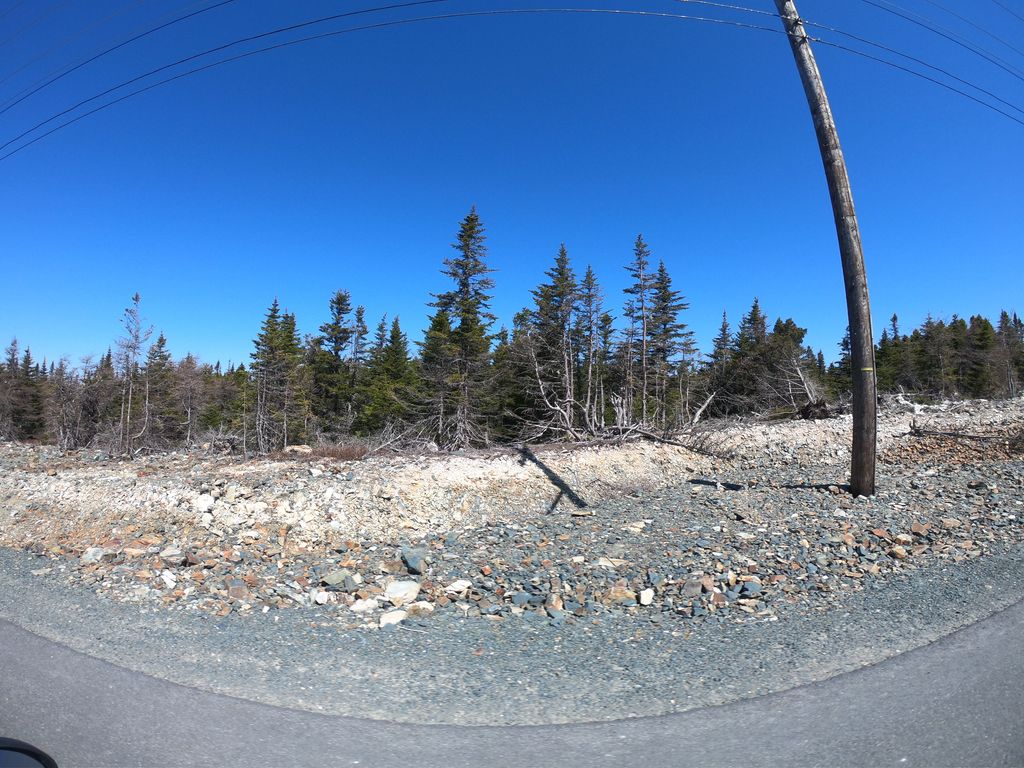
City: st_johns